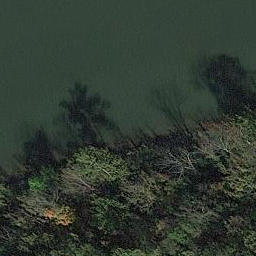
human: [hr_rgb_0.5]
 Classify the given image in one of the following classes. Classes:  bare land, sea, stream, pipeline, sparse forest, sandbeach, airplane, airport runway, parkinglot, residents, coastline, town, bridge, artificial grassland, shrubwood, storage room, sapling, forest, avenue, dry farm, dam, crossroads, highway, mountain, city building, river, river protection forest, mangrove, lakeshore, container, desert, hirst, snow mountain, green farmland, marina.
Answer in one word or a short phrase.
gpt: river protection forest